Question: I have a map with the MapBox library.
Now i set the background like this:
'''
UIView *background = [[[NSBundle mainBundle] loadNibNamed:@"IGBackgroundView" owner:self options:nil] objectAtIndex:0];
[_mapView setBackgroundView:myView];
'''
NOTE setBackgroundView: aks for a UIView*
This works great, it shows correct.
What i want is to have the background a bit more fancy.
I want to animate it using:
'''
animationContainer.animationImages = imagesArray;
animationContainer.animationDuration = 0.5f;
[animationContainer startAnimating];
'''
There for i want to make a controller so the nib can have a file owner and there i can add the code to keep things nice and clean.
Now i have:
'''
#import <UIKit/UIKit.h>
@interface IGBackgroundViewController : UIView
@property (nonatomic, strong) UIView *view;
@end
'''
and
'''
#import "IGBackgroundViewController.h"
@implementation IGBackgroundViewController
- (id)initWithFrame:(CGRect)frame
{
self = [super initWithFrame:frame];
if (self) {
// Initialization code
_view = [[[NSBundle mainBundle] loadNibNamed:@"IGBackgroundView" owner:self options:nil] objectAtIndex:0];
[self addSubview:_view];
}
return self;
}
@end
'''
And to set the background i use:
'''
IGBackgroundViewController *background = [[IGBackgroundViewController alloc] init];
[_mapView setBackgroundView:background];
'''
It works but it shows like 25% of the total:

Anyone any idea why this happens?
P.s. i'm pretty new to iOS development.
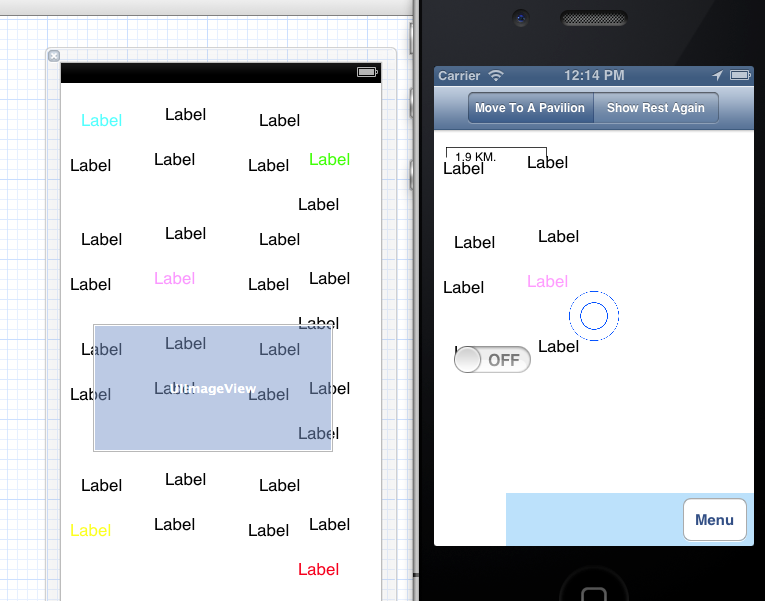
Answer: Pay attention to Autosize!
Probably you have setted something wrong in Interface Builder and when you run the app, the view go in a different position.

hope this help.